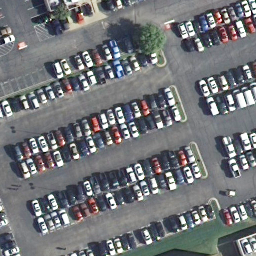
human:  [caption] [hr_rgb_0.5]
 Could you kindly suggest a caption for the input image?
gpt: Lots of cars parked in lines in the parking lot .

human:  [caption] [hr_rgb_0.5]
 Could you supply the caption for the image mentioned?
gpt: It is a parking lot with many cars densely arranged .

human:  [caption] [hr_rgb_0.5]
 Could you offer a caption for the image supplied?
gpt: Many cars arranged neatly in the parking lot .

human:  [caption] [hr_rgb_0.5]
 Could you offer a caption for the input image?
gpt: Lots of cars parked neatly in the parking lot .

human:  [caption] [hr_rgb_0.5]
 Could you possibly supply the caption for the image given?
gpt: Many cars densely arranged in the parking lot .